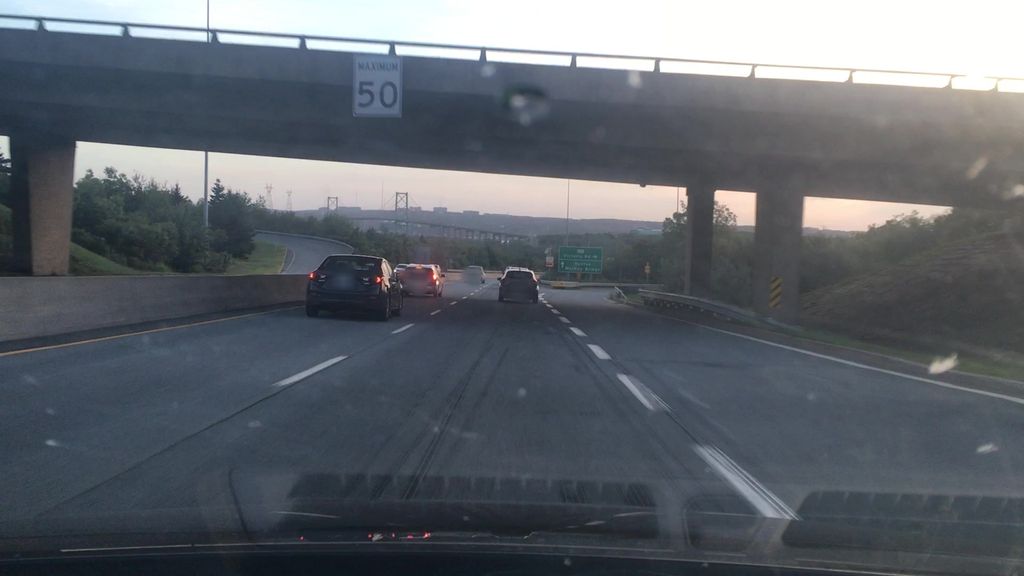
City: halifax